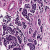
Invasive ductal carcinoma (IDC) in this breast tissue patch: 0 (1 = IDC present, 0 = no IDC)